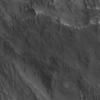
Label: not_dusty